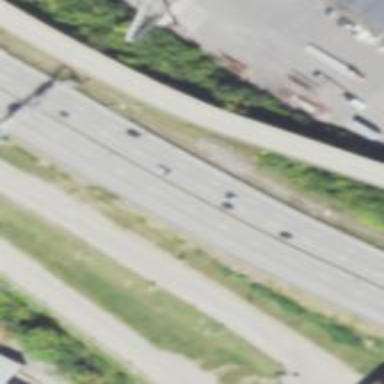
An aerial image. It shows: Asphalt motorway.